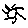
Label: sun